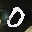
Label: 0